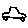
Label: car